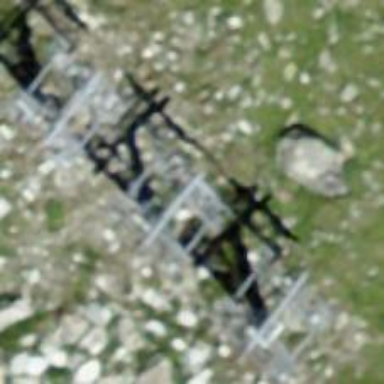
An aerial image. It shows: Pylon used for aerialway.